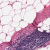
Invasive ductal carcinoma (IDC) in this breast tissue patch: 1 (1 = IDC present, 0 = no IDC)